Interaction volume radius: 10 \u00c5
Interaction volume height: 25 \u00c5
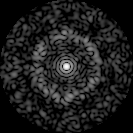
Disorder parameter: 0.787